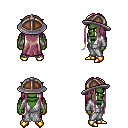
a pixel art fantasy rpg character, male body template, orc, green skin, white robe, gold greaves, white blonde extra-long hairstyle, chain helm, gold boots, four views (front, back, left, right), 2x2 character sprite sheet, small pixel art, hard edges, no anti-aliasing